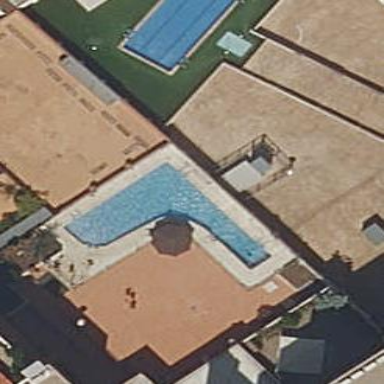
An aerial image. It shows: Swimming pool located in leisure land.